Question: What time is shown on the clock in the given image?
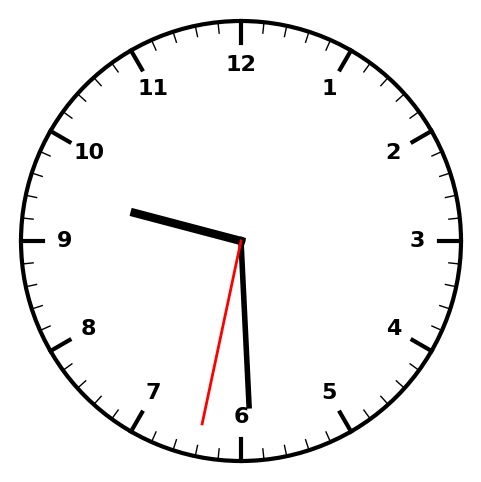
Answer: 09:29:32